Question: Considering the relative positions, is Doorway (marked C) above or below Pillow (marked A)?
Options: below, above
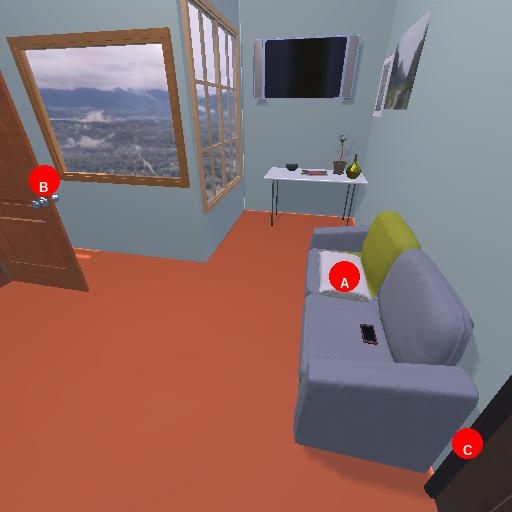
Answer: below